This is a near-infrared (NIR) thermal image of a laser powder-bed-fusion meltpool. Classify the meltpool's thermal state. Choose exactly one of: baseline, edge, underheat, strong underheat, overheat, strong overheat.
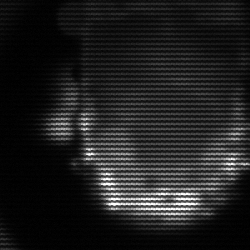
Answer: baseline